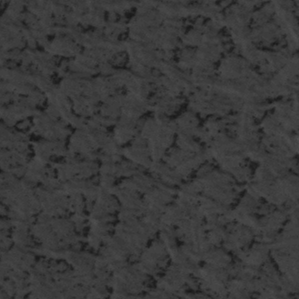
Label: frost